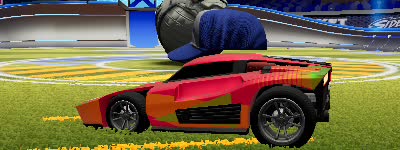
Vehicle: breakout